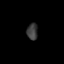
Tissue: skin
Cell type: Epithelial cells
Senescence score: 0.2761
Nuclear area (px): 177
Mean DAPI intensity: 58.853